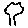
Label: tree